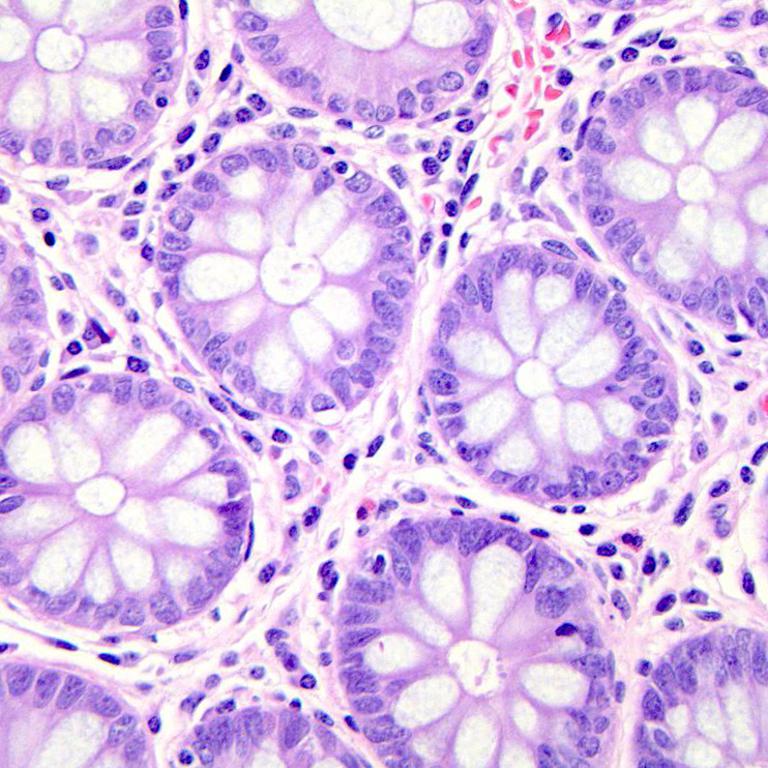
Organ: colon
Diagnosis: benign